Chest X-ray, PA view. Patient: 42 years old, sex M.
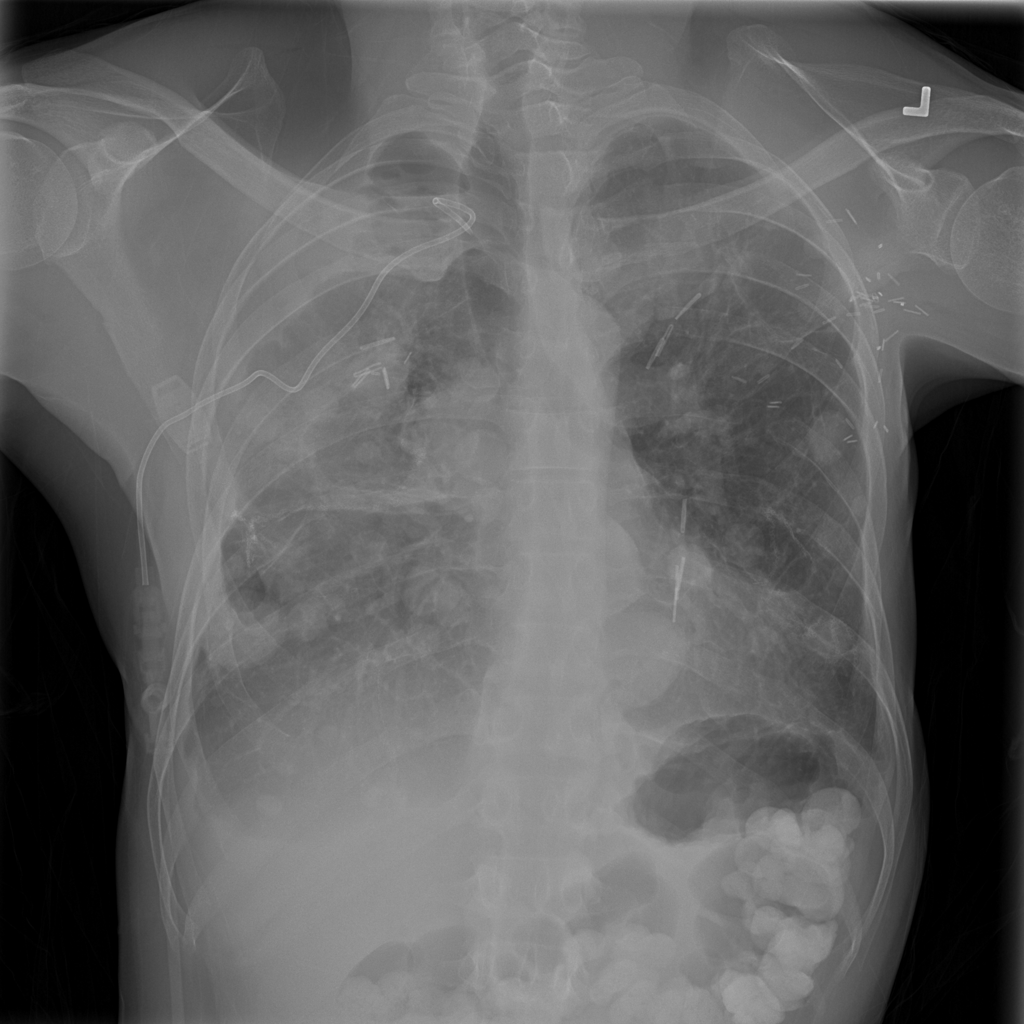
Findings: Mass